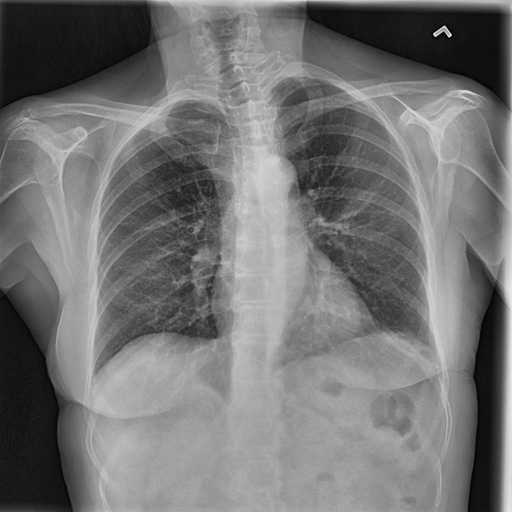
Finding: NORMAL